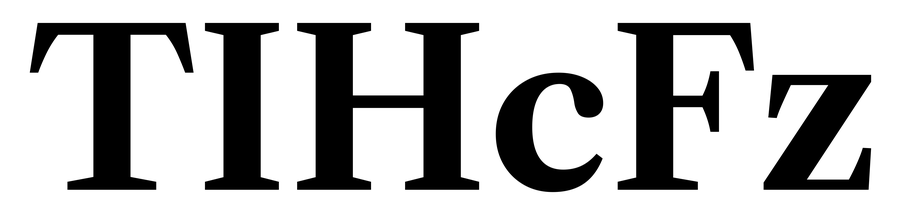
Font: LibreCaslonText_Bold